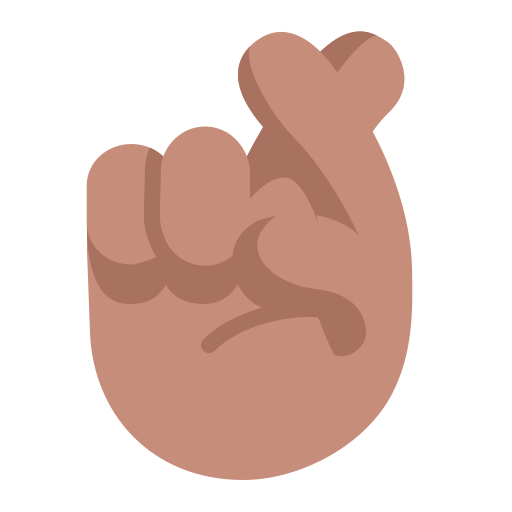
crossed fingers flat